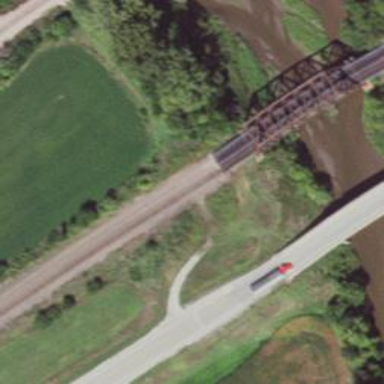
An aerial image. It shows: Truss bridge over railway.